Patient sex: M
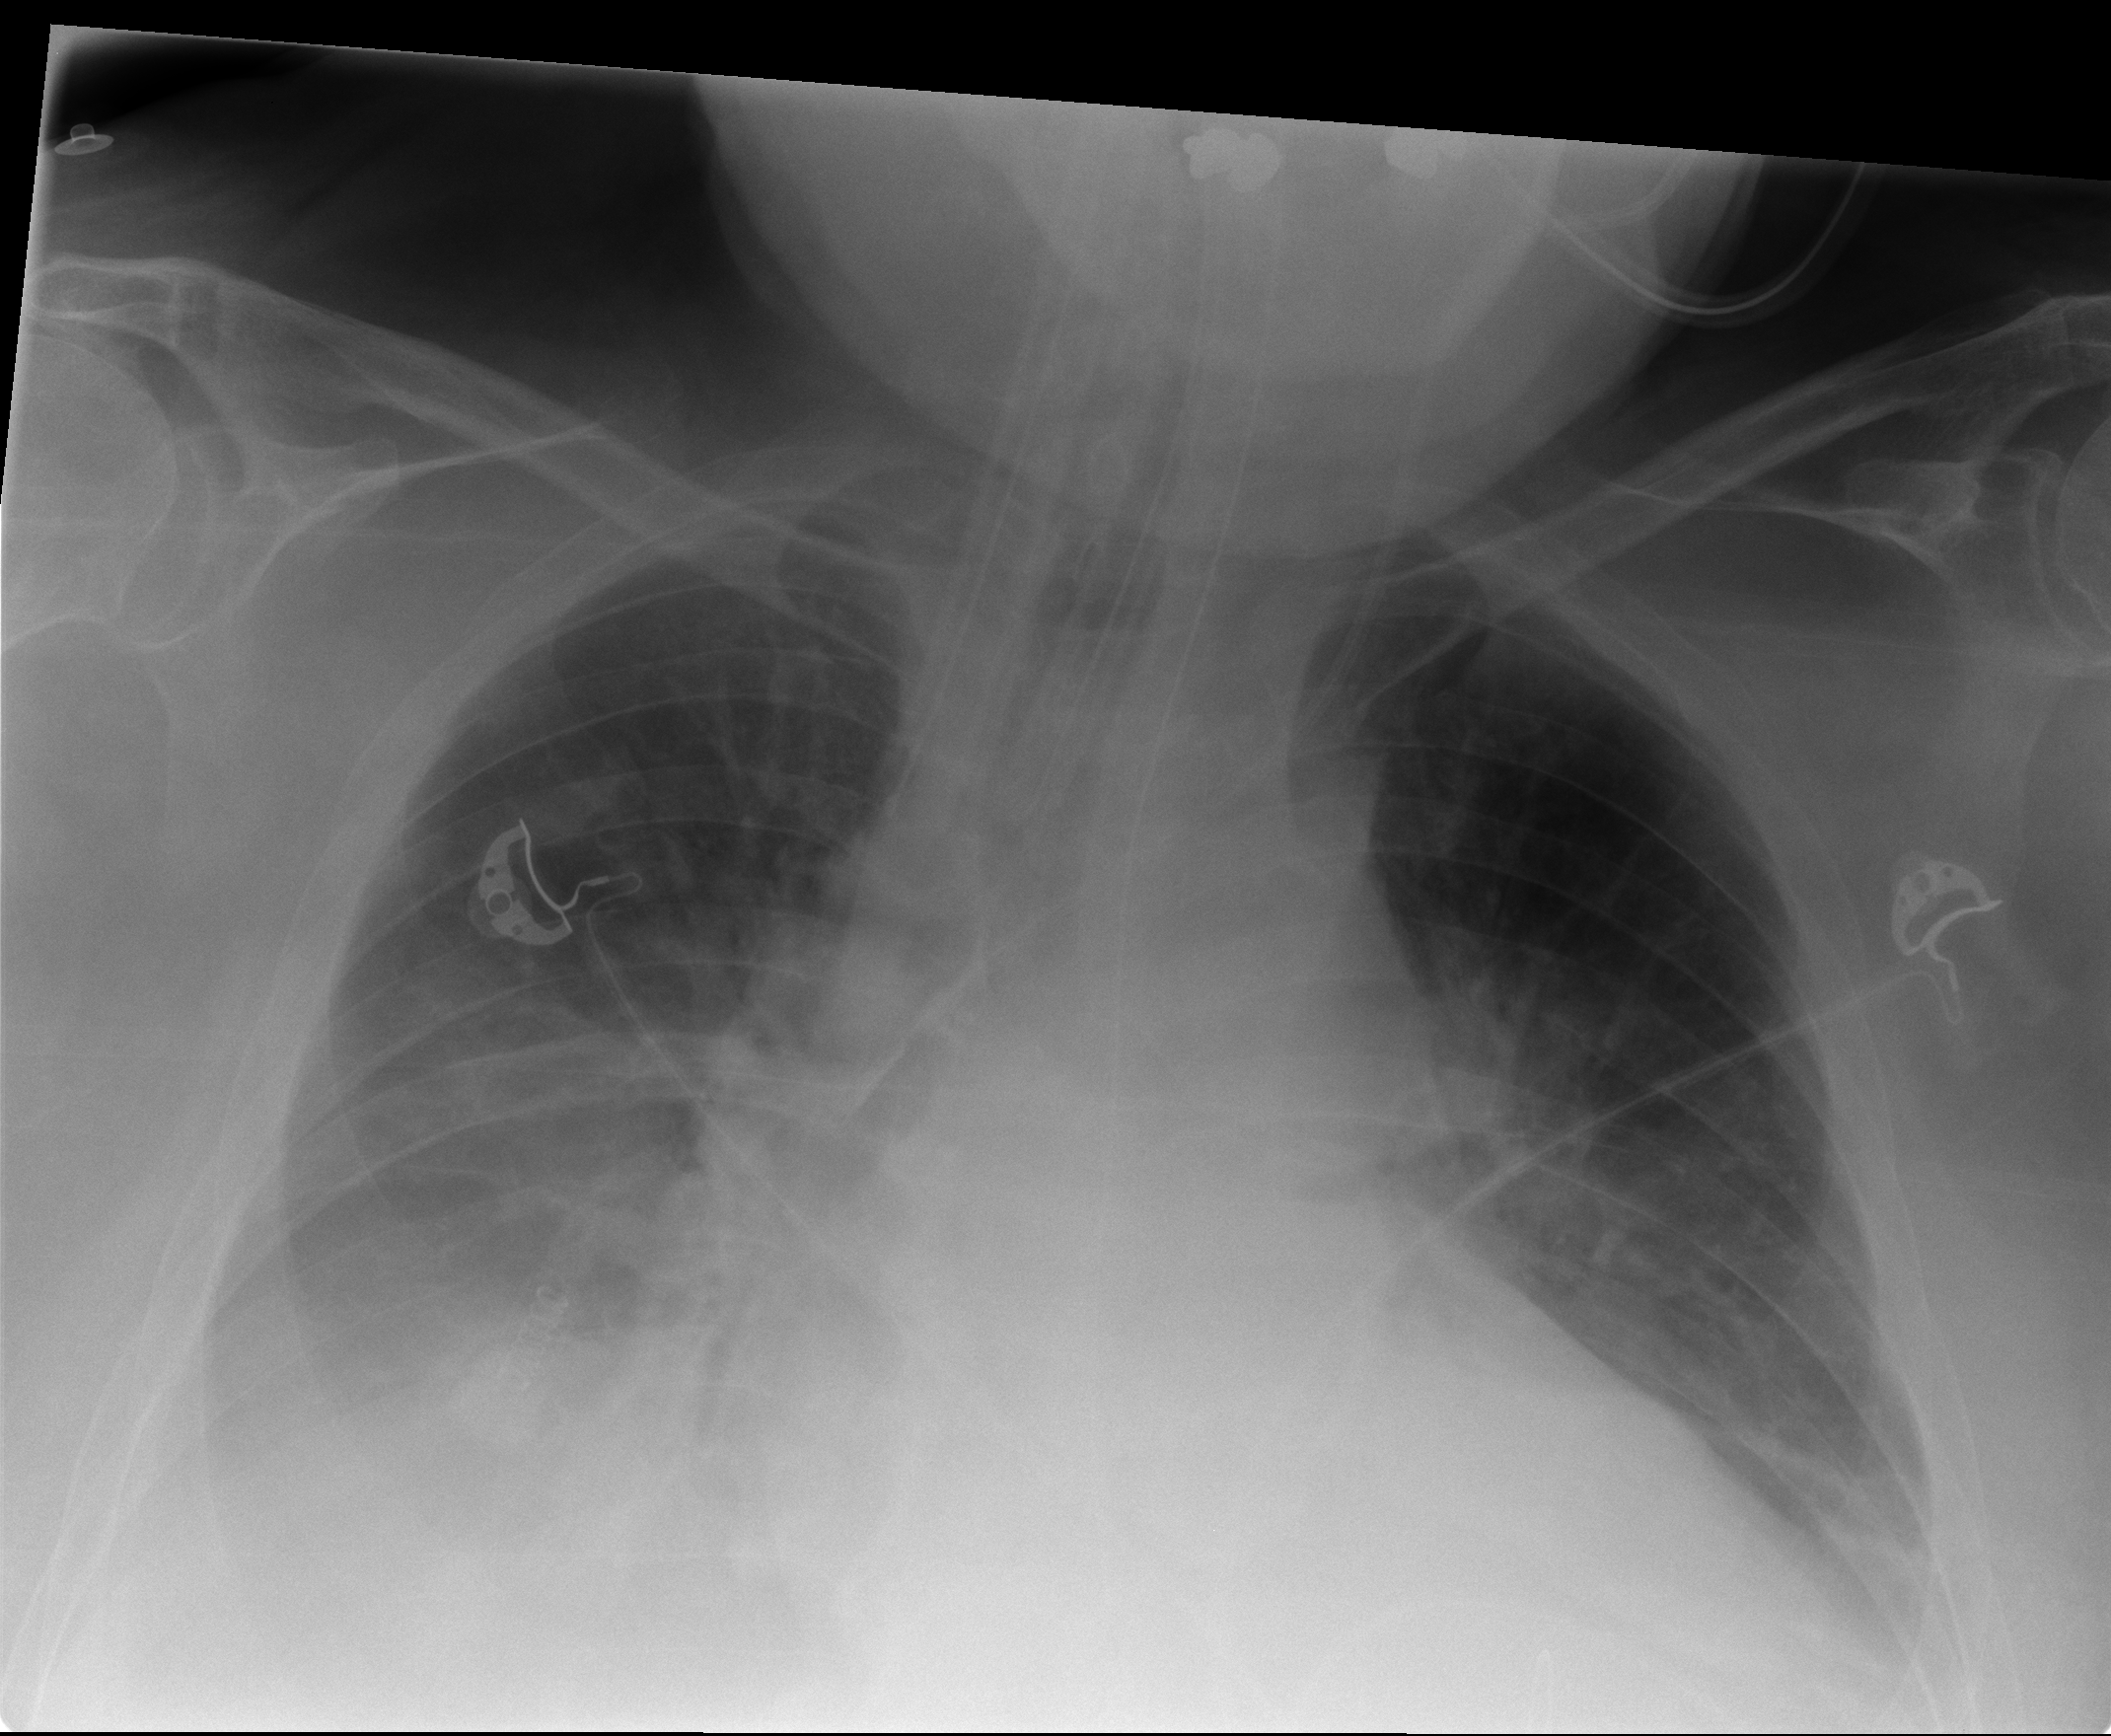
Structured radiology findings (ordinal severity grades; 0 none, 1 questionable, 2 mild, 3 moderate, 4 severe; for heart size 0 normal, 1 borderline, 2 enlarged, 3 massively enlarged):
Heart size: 2
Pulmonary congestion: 2
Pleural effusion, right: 2
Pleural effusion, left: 2
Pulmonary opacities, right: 1
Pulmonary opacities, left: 0
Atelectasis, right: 2
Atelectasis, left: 2